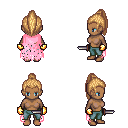
a pixel art fantasy rpg character, female body template, human, dark skin, pink tattered cape, teal pants, light blonde long topknot hairstyle, gold gloves, dagger, four views (front, back, left, right), 2x2 character sprite sheet, small pixel art, hard edges, no anti-aliasing